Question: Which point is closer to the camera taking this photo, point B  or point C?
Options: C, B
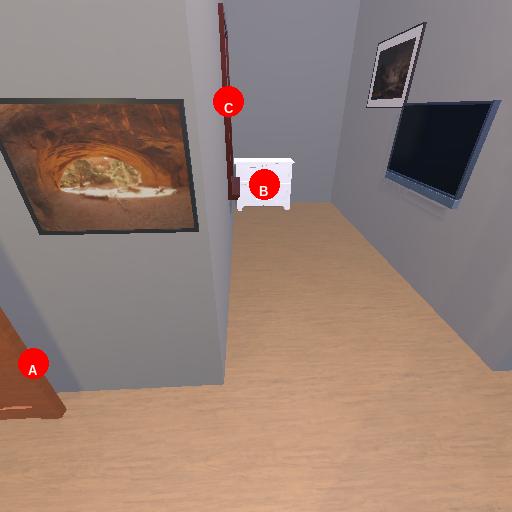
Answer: C